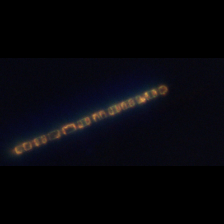
Taxon: Skeletonema
Group: Diatoms